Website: bh-photo
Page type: receipt
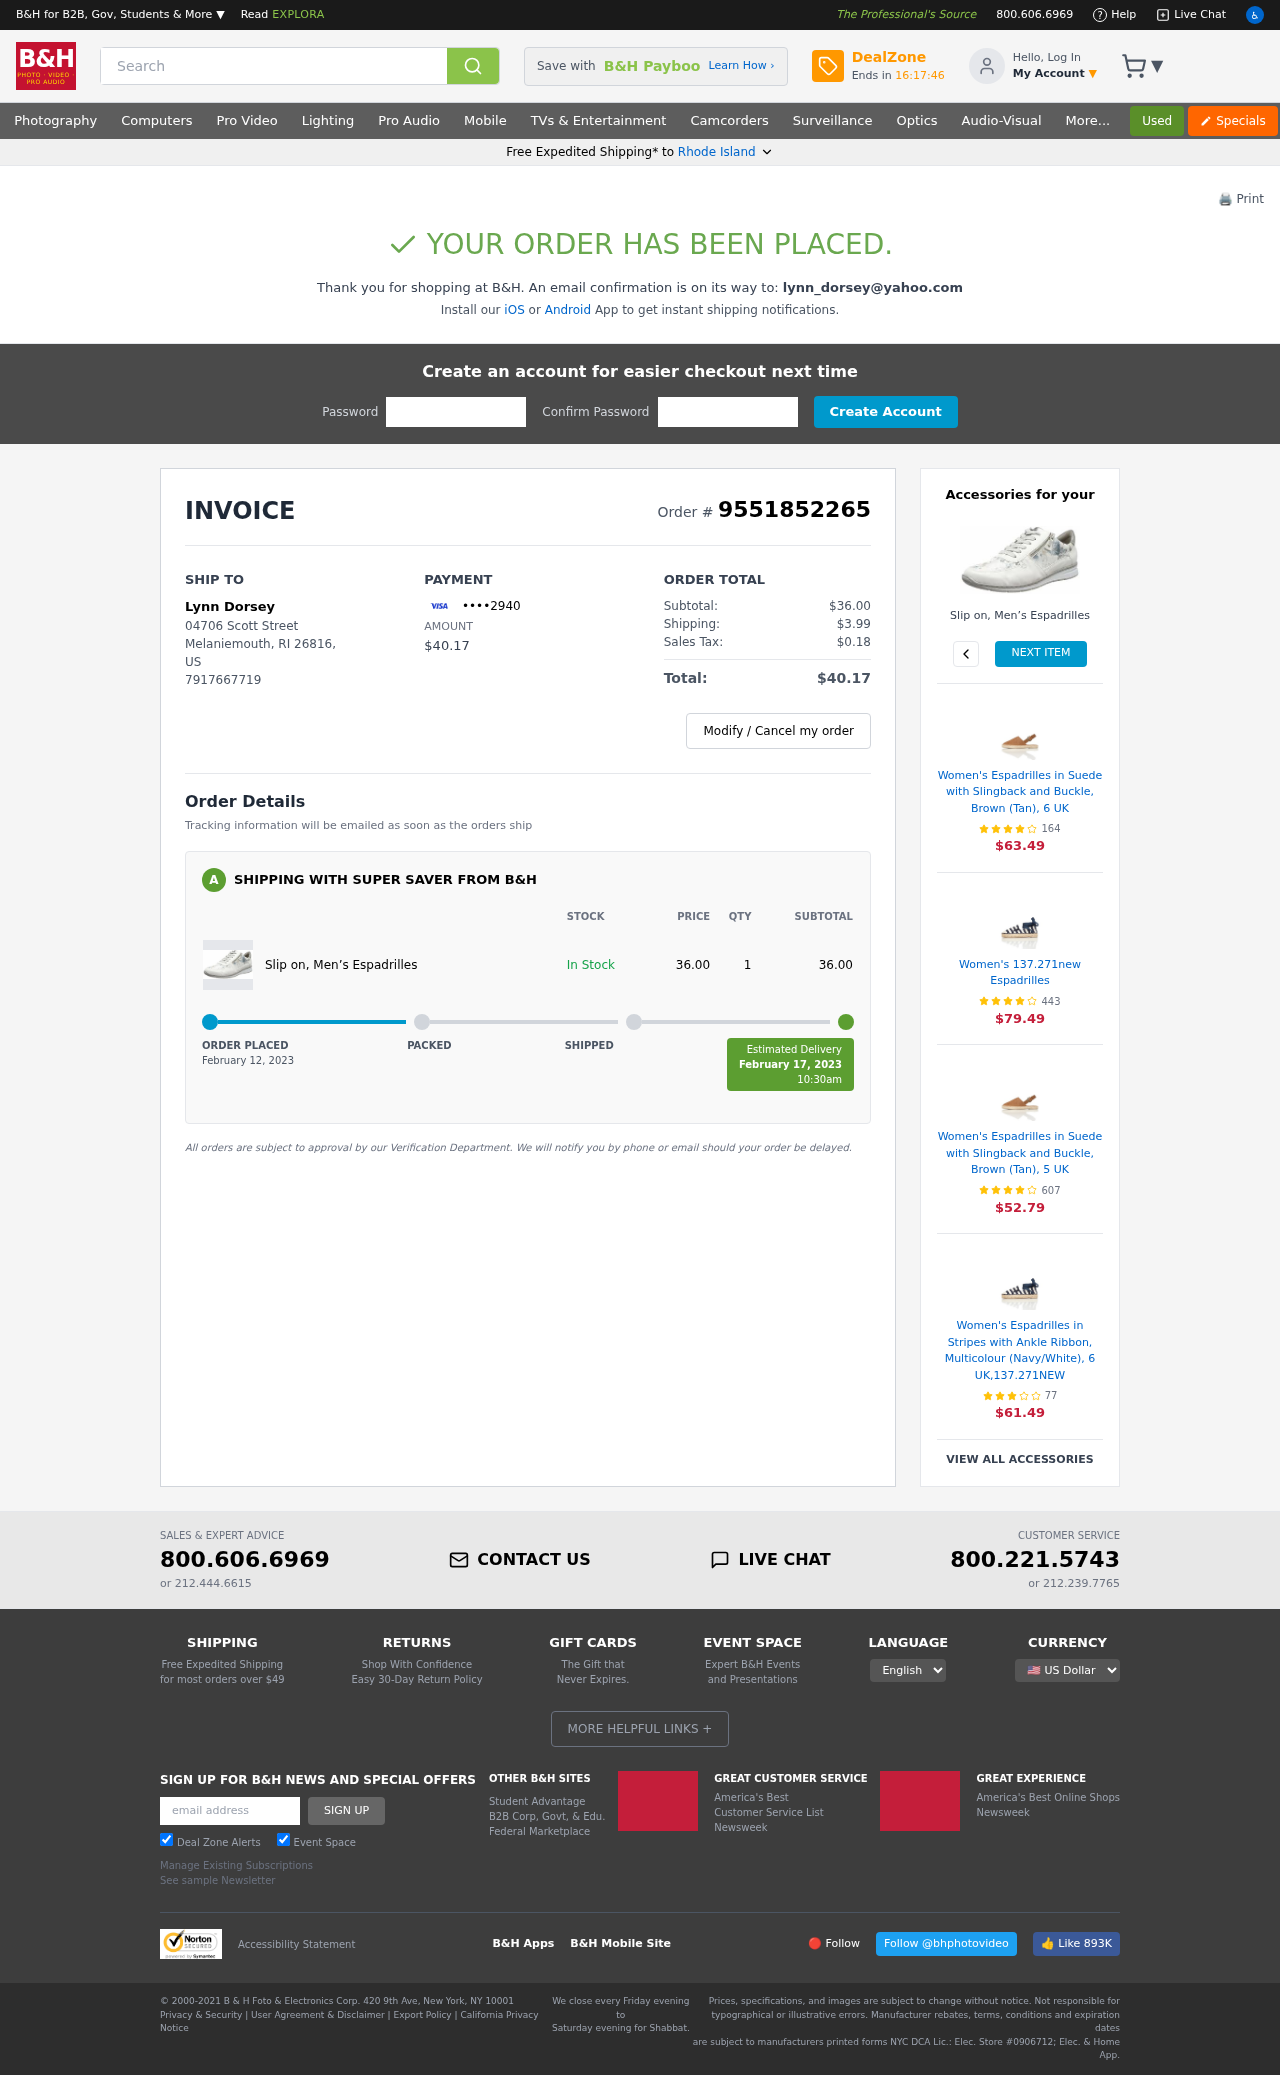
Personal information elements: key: PII_CARD_LAST4
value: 2940
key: PII_CITY
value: Melaniemouth
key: PII_EMAIL
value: lynn_dorsey@yahoo.com
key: PII_FULLNAME
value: Lynn Dorsey
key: PII_PHONE
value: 7917667719
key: PII_POSTCODE
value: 26816
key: PII_STATE
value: Rhode Island
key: PII_STATE_ABBR
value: RI
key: PII_STREET
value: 04706 Scott Street
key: PII_COUNTRY_CODE
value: US
Product elements: key: PRODUCT1_NAME
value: Slip on, Men’s Espadrilles
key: PRODUCT1_PRICE
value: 36
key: PRODUCT1_QUANTITY
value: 1
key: PRODUCT1_NAME2
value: Slip on, Men’s Espadrilles
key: PRODUCT2_NAME
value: Women's Espadrilles in Suede with Slingback and Buckle, Brown (Tan), 6 UK
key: PRODUCT2_NUM_RATINGS
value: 164
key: PRODUCT2_PRICE
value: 63.49
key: PRODUCT3_NAME
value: Women's 137.271new Espadrilles
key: PRODUCT3_NUM_RATINGS
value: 443
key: PRODUCT3_PRICE
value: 79.49
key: PRODUCT4_NAME
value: Women's Espadrilles in Suede with Slingback and Buckle, Brown (Tan), 5 UK
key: PRODUCT4_NUM_RATINGS
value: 607
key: PRODUCT4_PRICE
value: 52.79
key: PRODUCT5_NAME
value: Women's Espadrilles in Stripes with Ankle Ribbon, Multicolour (Navy/White), 6 UK,137.271NEW
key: PRODUCT5_NUM_RATINGS
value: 77
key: PRODUCT5_PRICE
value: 61.49
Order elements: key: ORDER_ID
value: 9551852265
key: ORDER_TOTAL
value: $40.17
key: ORDER_SUBTOTAL
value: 36.00
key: ORDER_SUBTOTAL
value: $36.00
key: ORDER_SHIPPING_COST
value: $3.99
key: ORDER_TAX
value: $0.18
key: ORDER_DATE
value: February 12, 2023
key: ORDER_DELIVERY_DATE
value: February 17, 2023
Search elements: key: HEADER_SEARCH
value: Search